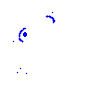
Particle: kaon